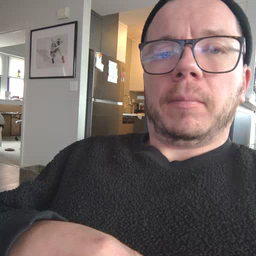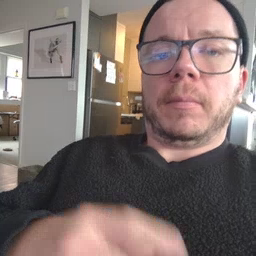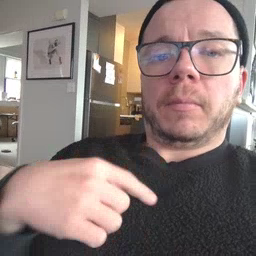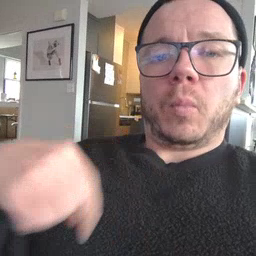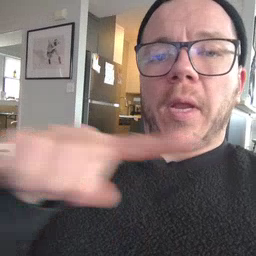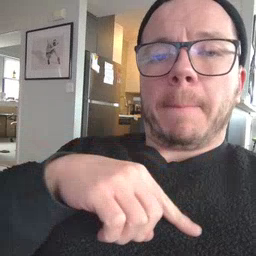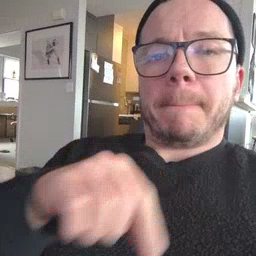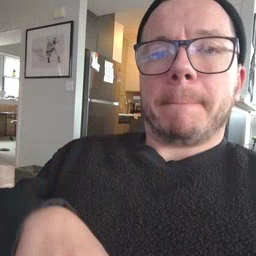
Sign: weus